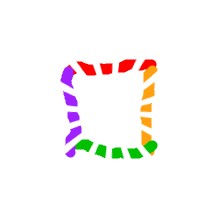
Shape: square